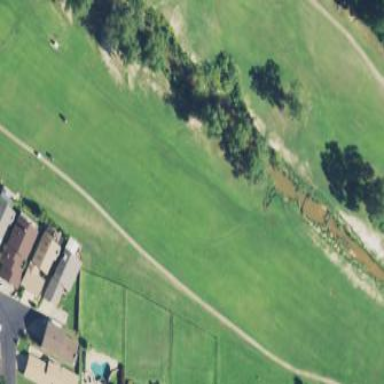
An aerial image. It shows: Golf fairway surrounded by grass.